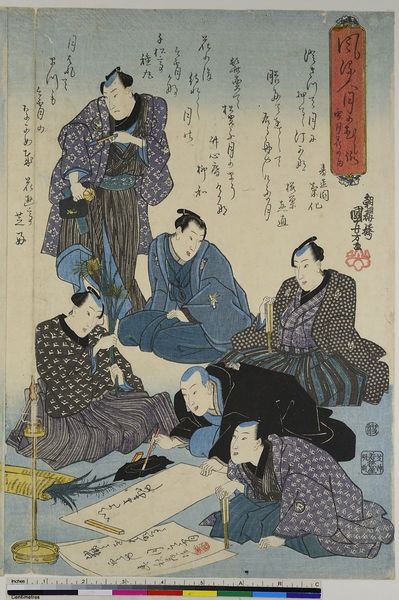
Titel: Der Mond, aus der Serie: Schnee, Mond und Blumen
Künstler: Utagawa Kuniyoshi
Standort: Hamburg
Institution: Museum für Kunst und Gewerbe Hamburg
Schlagwörter: menschen, rot, holzschnitt, druckgraphik, druckgrafik, buchstaben, schreiben, zeit, farbholzschnitt, ägypten, kalligrafie, edo, zeichenkunst, reproduktionen, druckerzeugnisse, fächer